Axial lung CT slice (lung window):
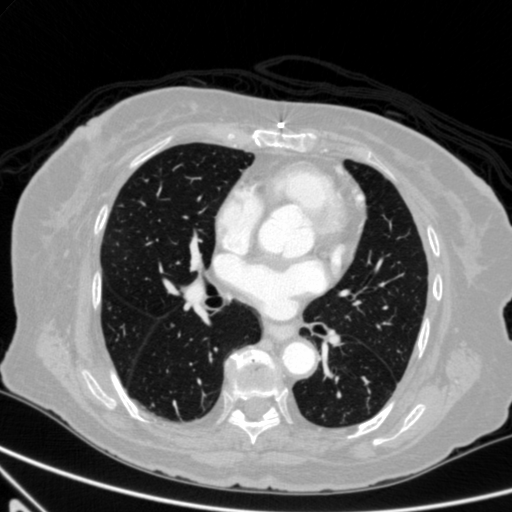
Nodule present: no